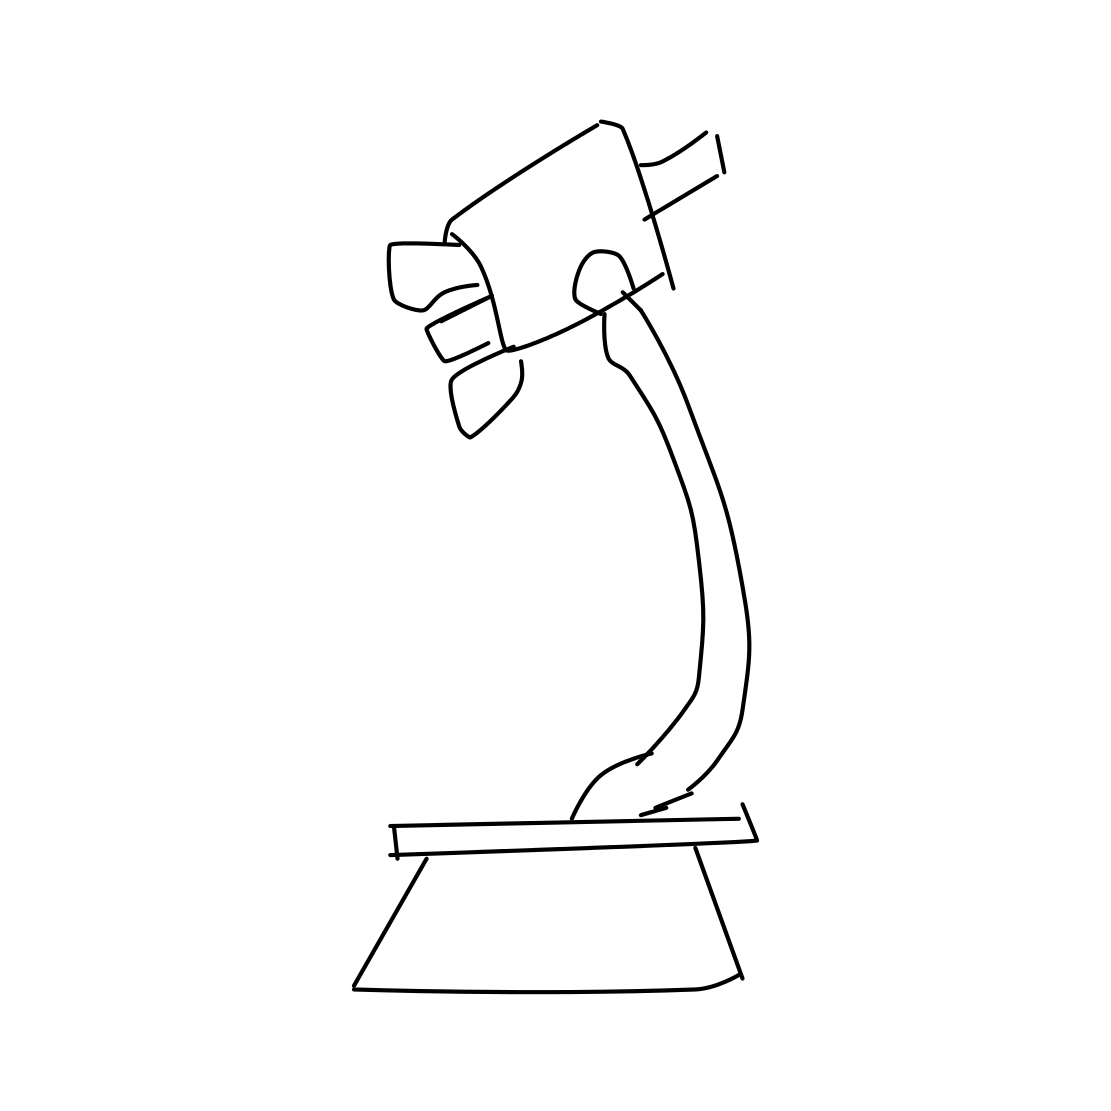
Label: microscope